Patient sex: M
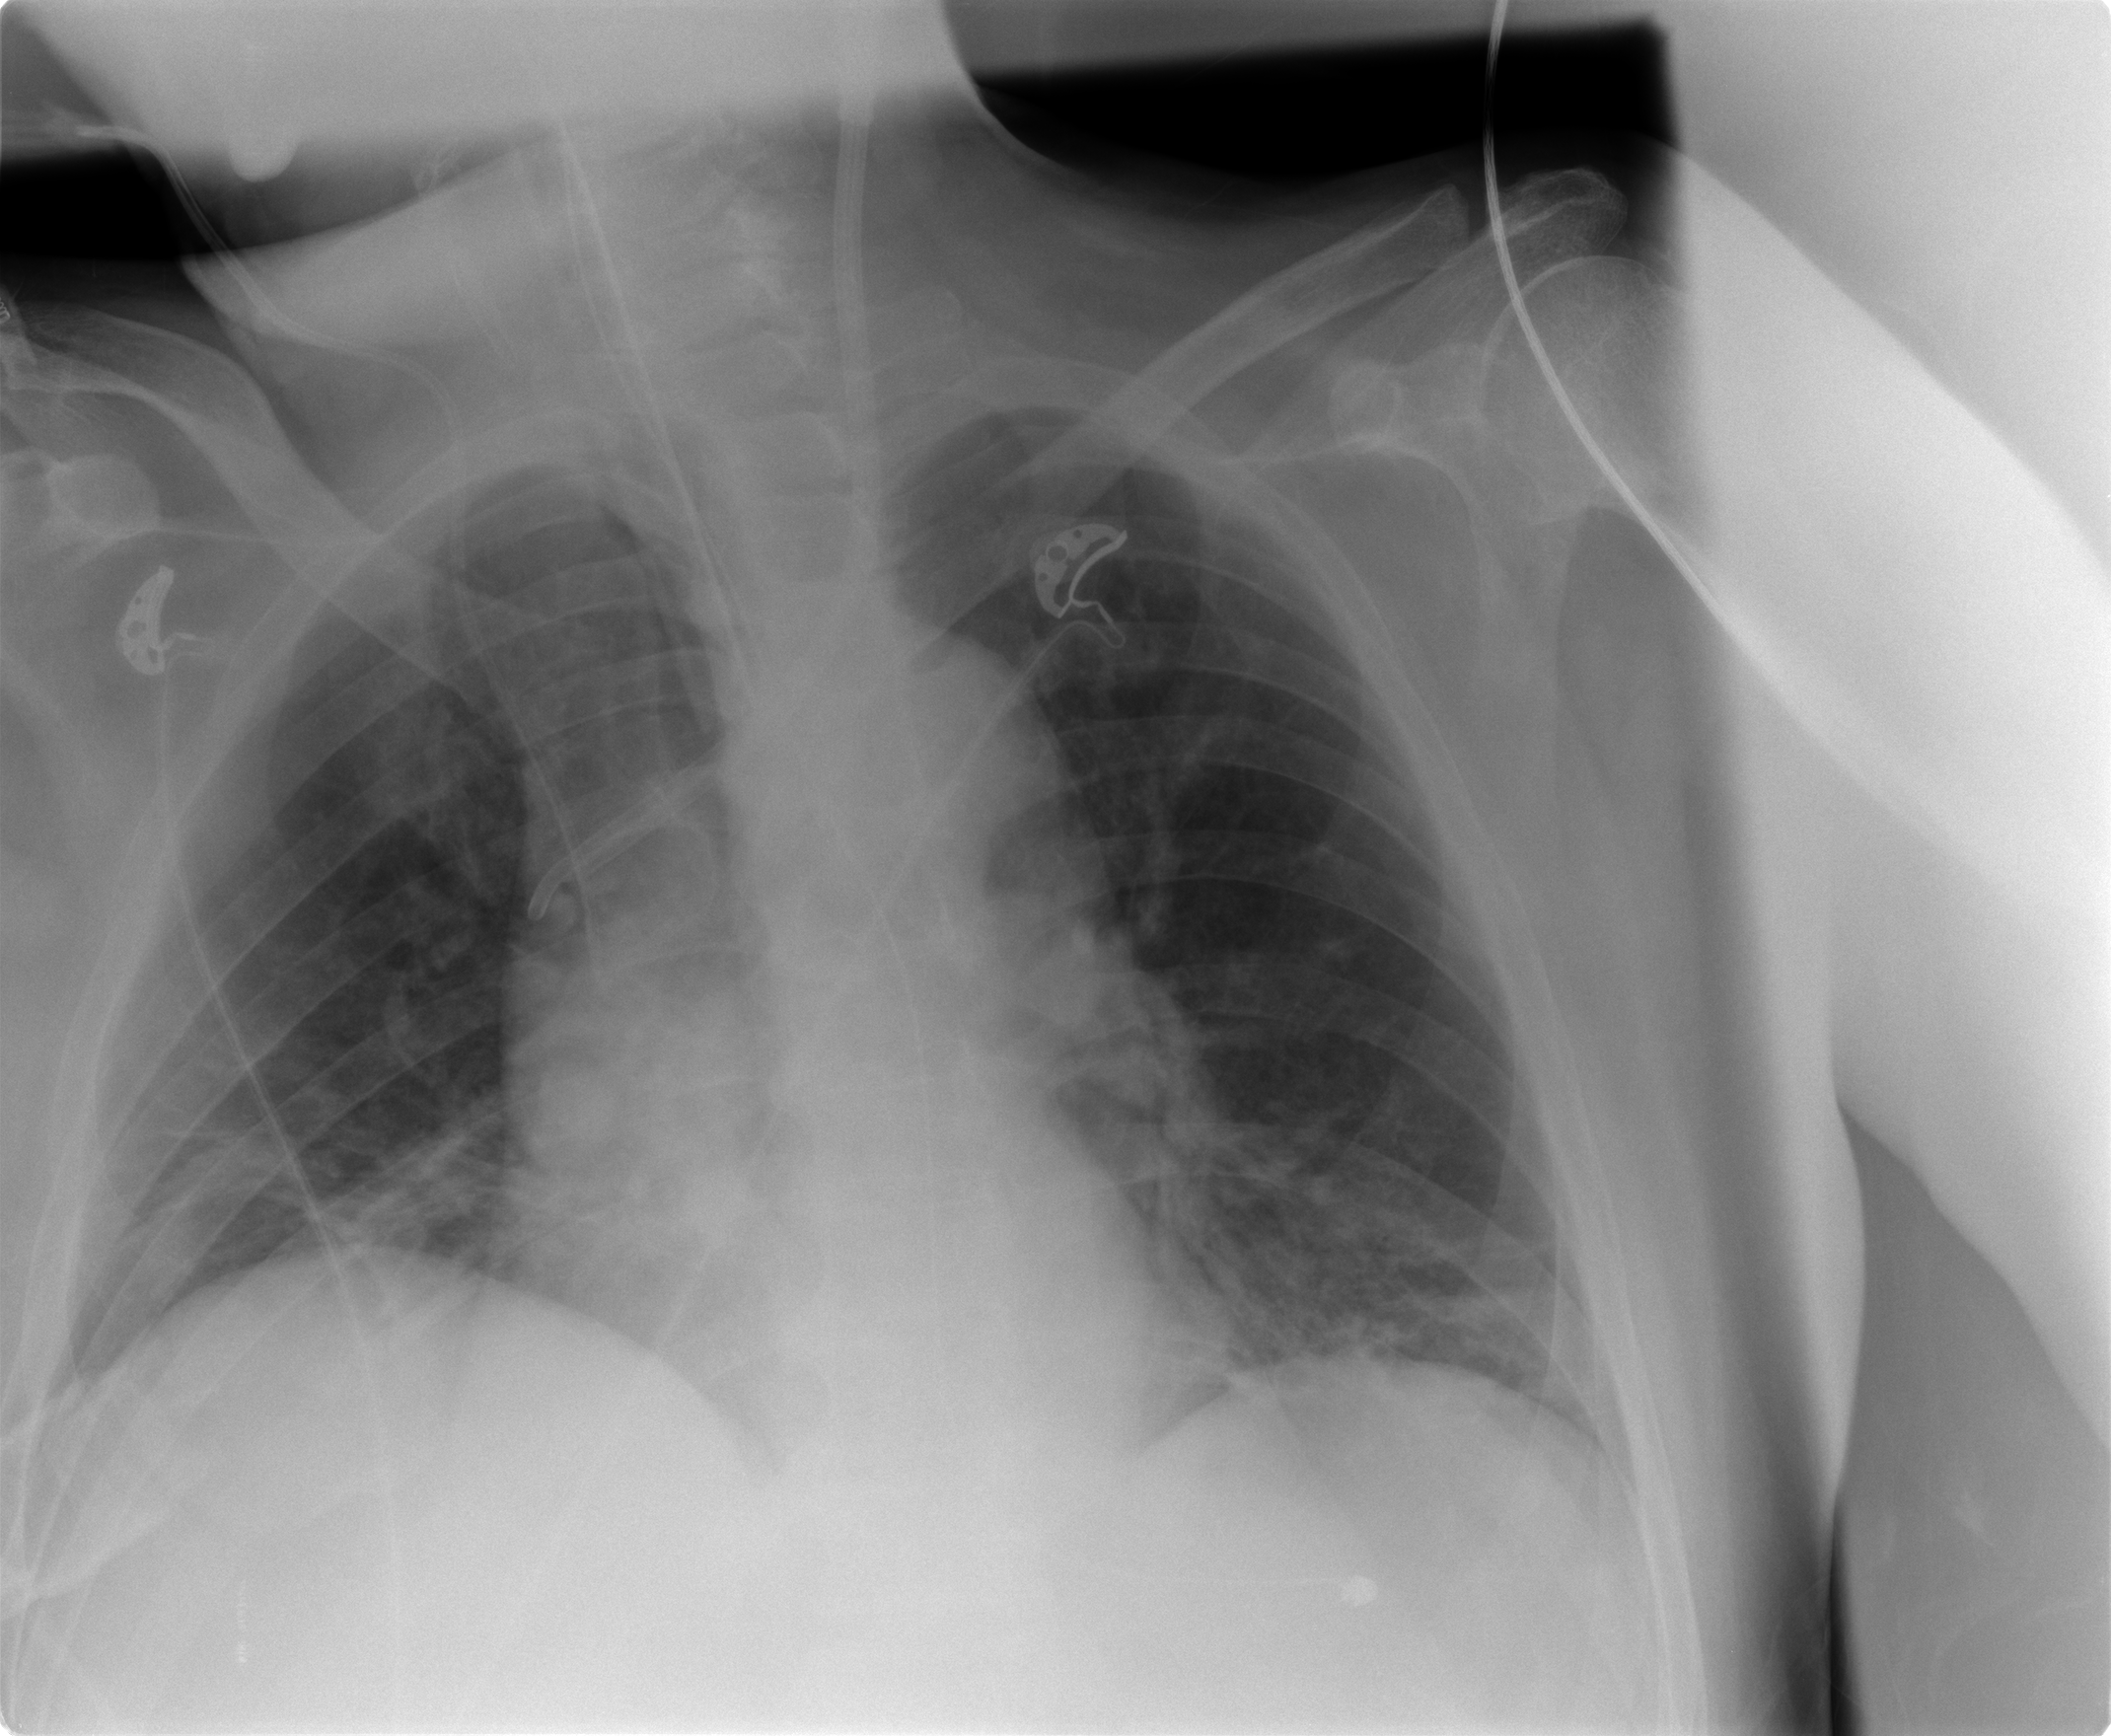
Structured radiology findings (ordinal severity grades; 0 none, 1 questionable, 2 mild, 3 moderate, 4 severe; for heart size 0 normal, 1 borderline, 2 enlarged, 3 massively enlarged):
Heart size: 0
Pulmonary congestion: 2
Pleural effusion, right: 0
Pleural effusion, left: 0
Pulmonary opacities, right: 1
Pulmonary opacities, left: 1
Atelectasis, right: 2
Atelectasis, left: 2